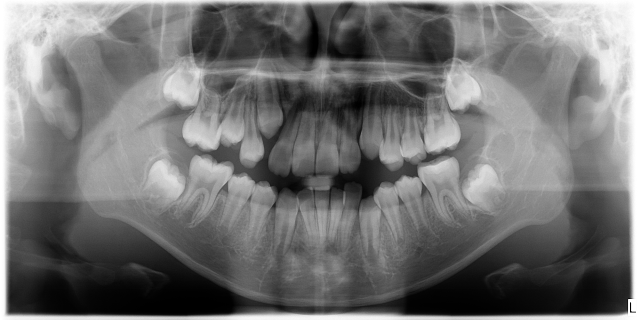
adult